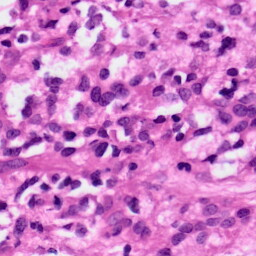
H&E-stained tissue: Ovarian